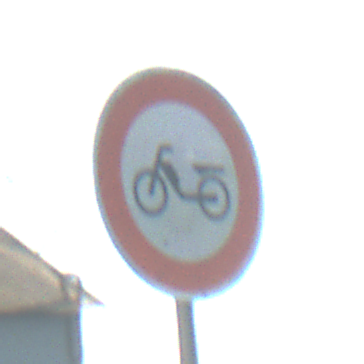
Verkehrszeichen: VerbotMofas
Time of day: MorningAfternoon
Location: Outdoor (Suburban)
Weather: Clear
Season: NotSpecified
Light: Natural